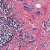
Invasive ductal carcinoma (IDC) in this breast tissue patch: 1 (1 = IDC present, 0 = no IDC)